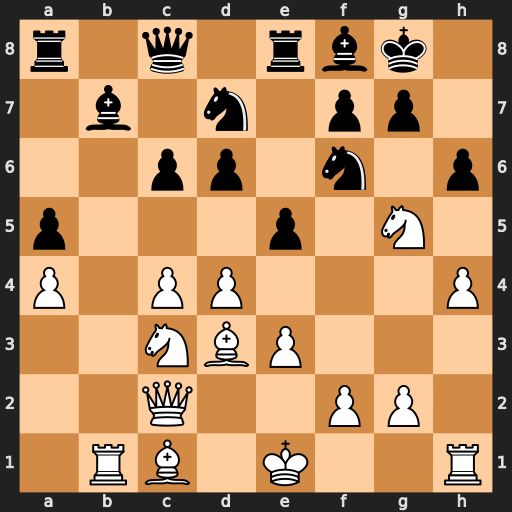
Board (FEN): r1q1rbk1/1b1n1pp1/2pp1n1p/p3p1N1/P1PP3P/2NBP3/2Q2PP1/1RB1K2R
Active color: w
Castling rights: K
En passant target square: -
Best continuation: Bh7+ Nxh7 Qxh7#